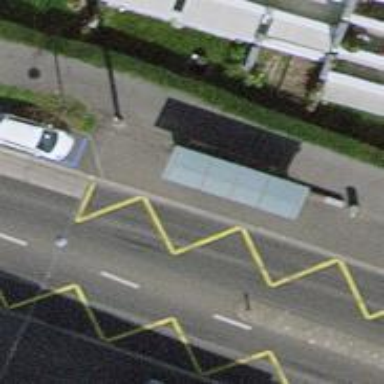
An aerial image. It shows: Bus stop with sheltered platform for public transport.